Field crop: tomato
Growth stage: 1
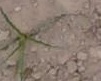
Species: cyperus